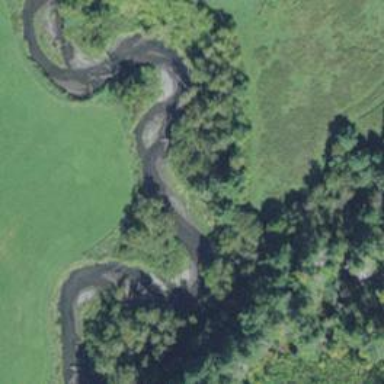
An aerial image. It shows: Beautiful river scene.